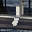
Label: 1